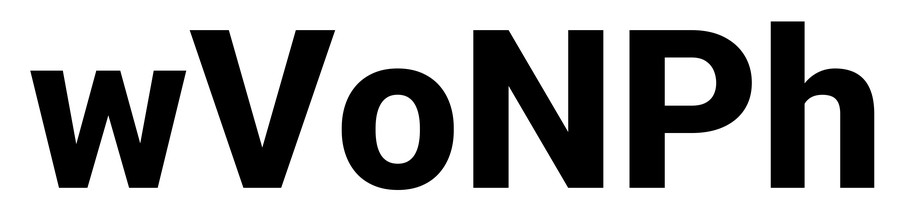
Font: Roboto_ExtraBold